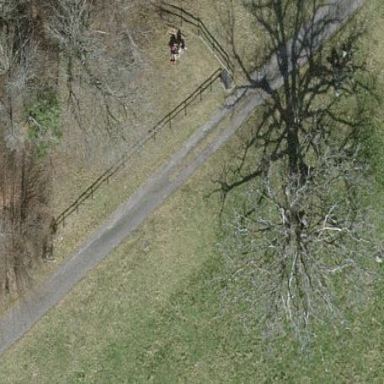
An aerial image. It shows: Picnic site for tourists.